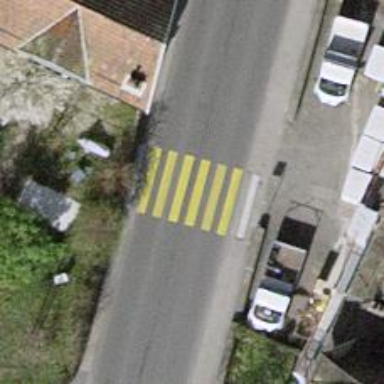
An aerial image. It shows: Marked crossing on the road.